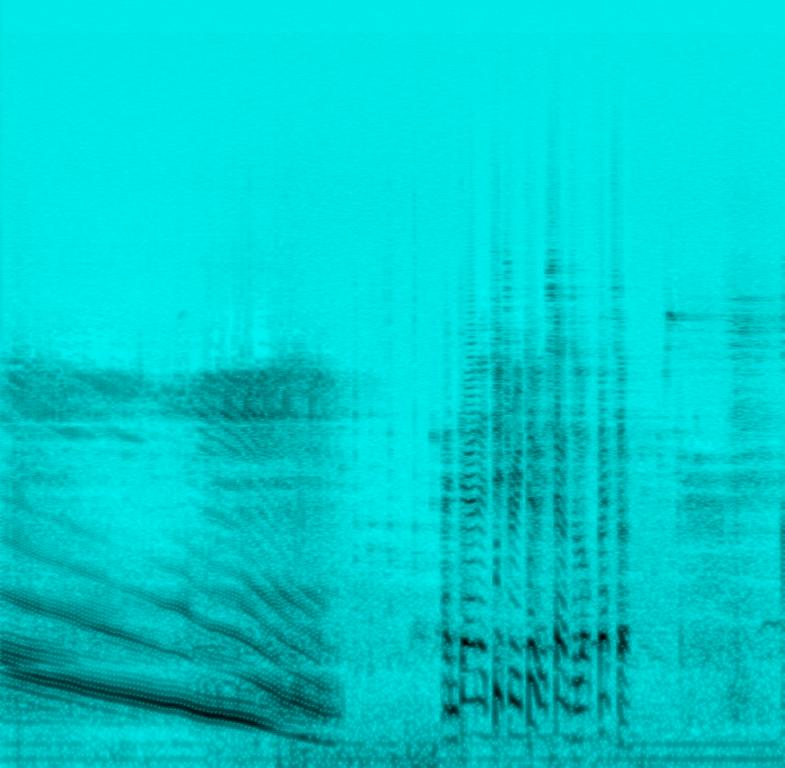
This music is instrumental. The tempos medium with vocalisation that sounds like blowing raspberries or a motor, followed by a man giving instructions on how to use this technique on a didgeridoo followed by a didgeridoo sound. There are ambient sounds in the background like people talking and gentle breeze. The didgeridoo sound is deep, rich, droning and unique. This clip is a tutorial/lesson on how to play a didgeridoo .